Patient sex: M
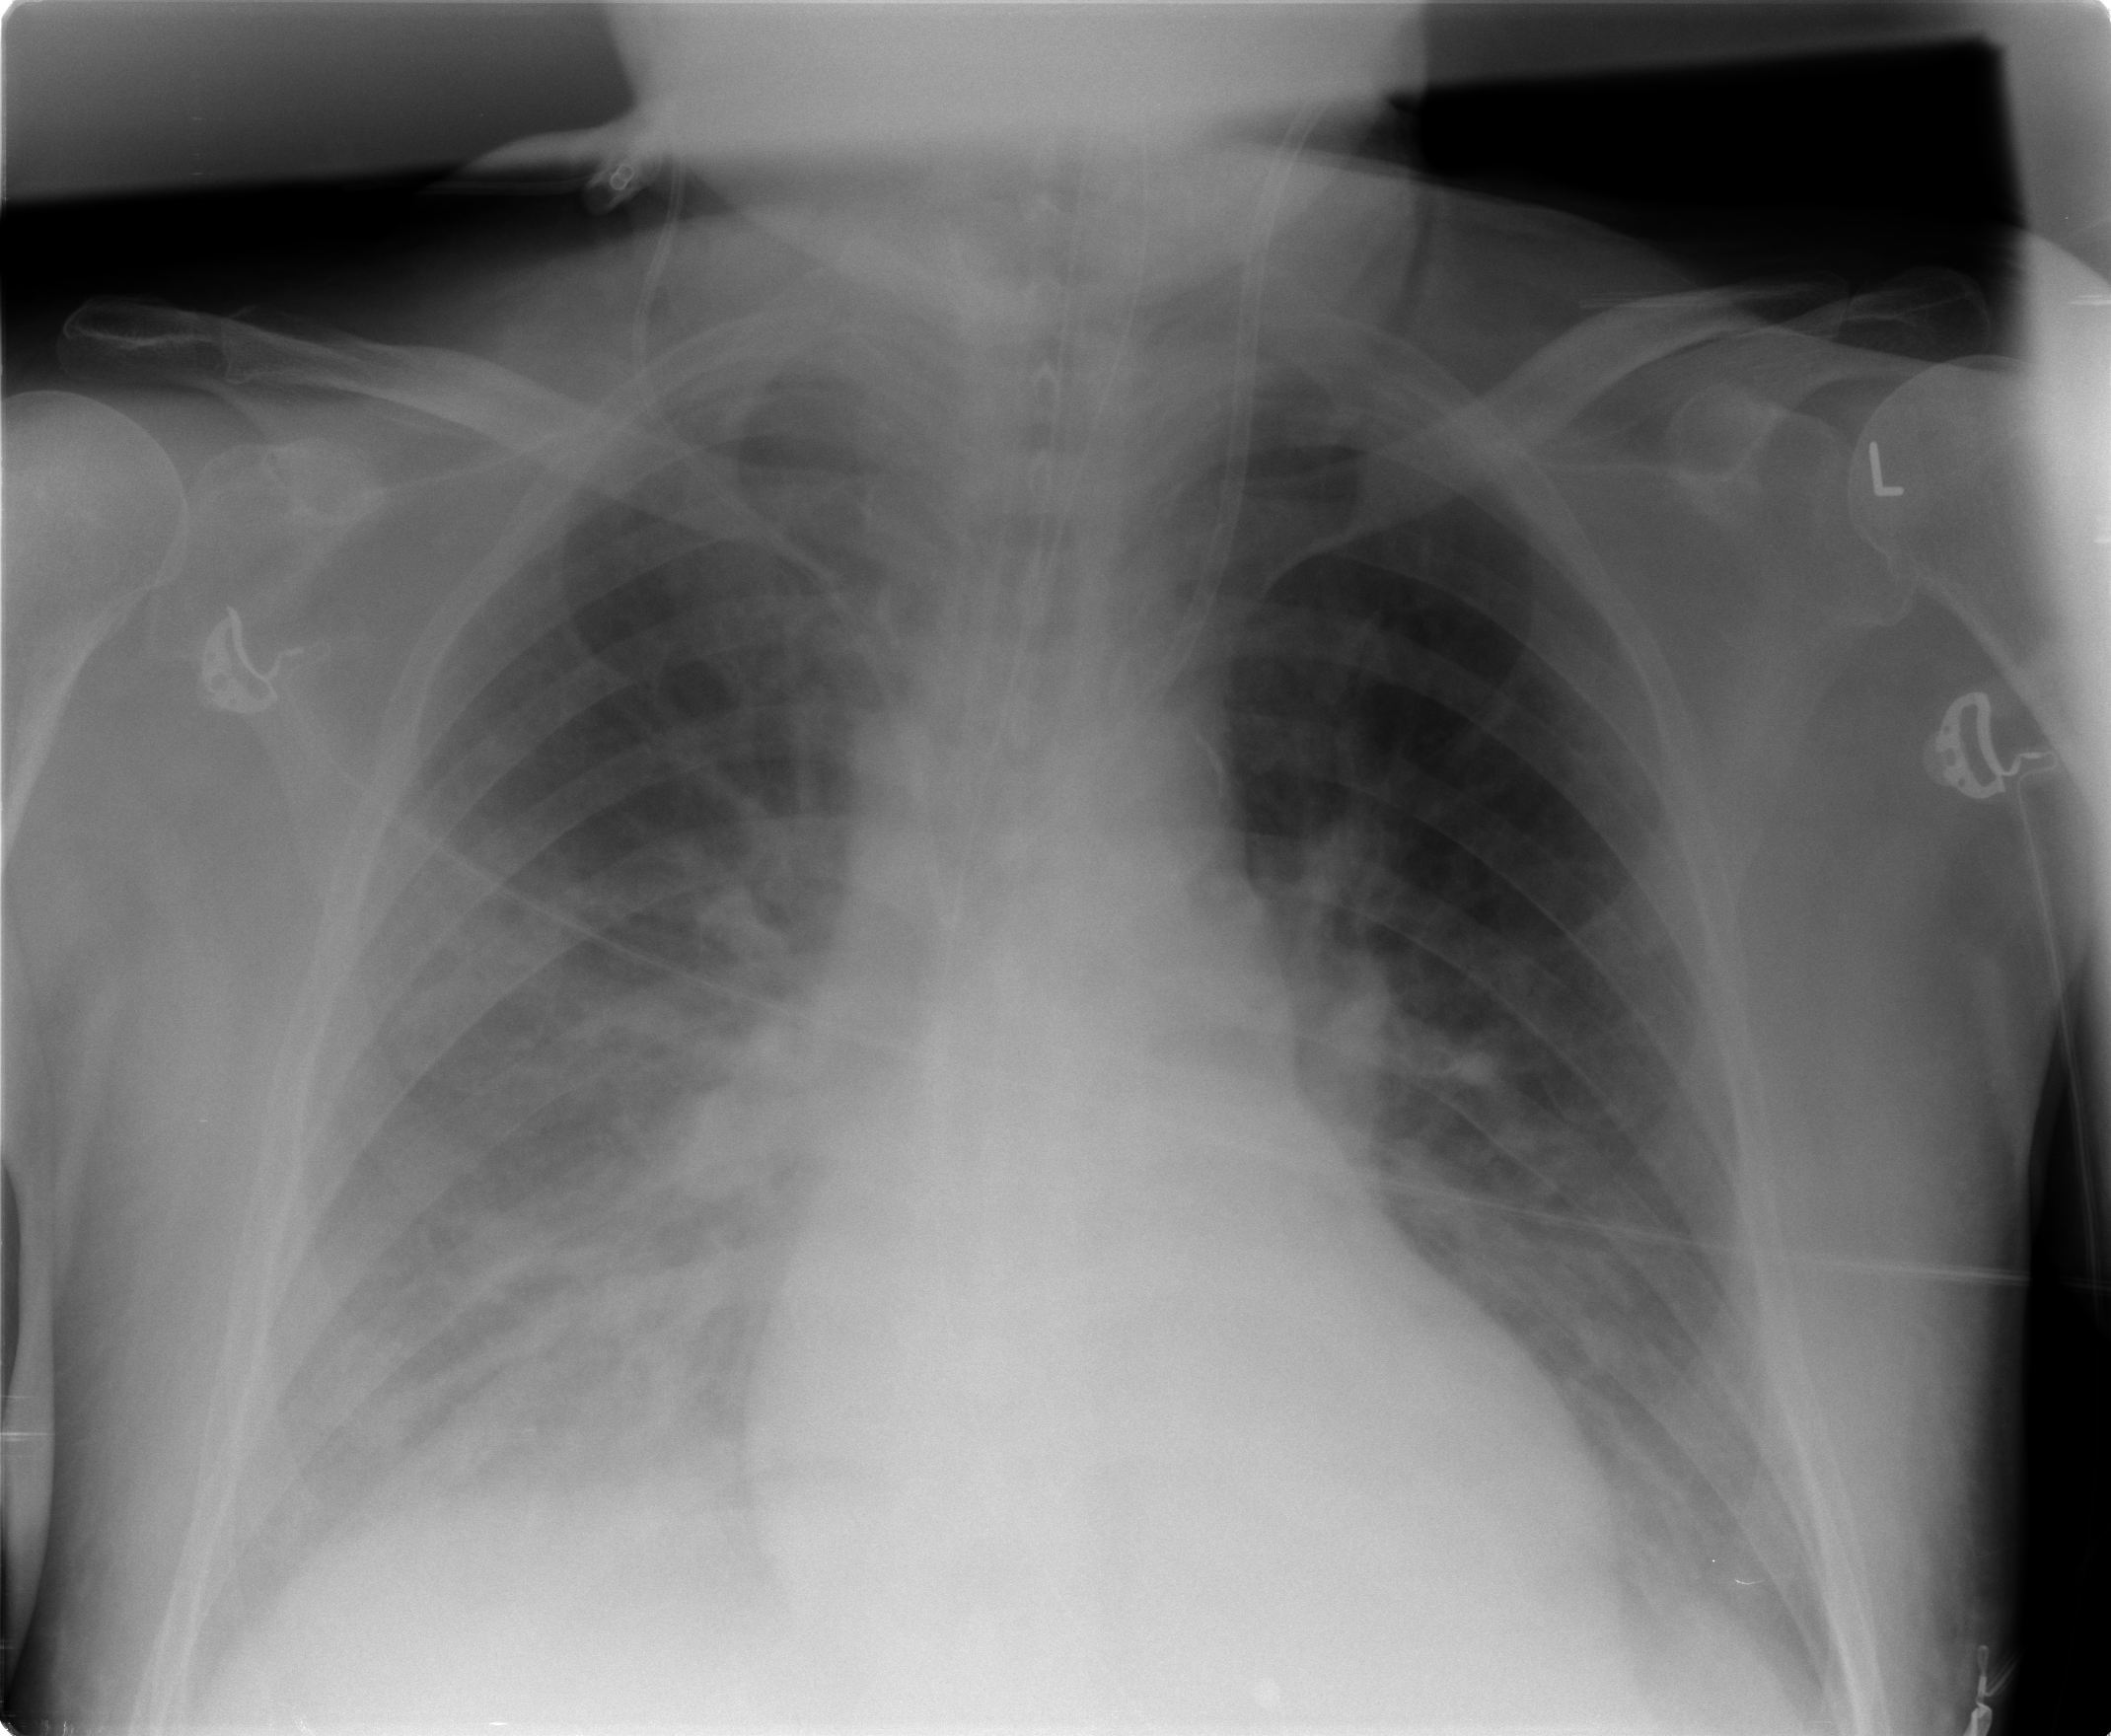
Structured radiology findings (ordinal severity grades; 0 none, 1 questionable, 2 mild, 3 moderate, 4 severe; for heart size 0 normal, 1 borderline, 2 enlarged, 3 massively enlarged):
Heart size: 0
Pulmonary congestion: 2
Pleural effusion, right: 3
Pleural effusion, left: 2
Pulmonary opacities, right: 2
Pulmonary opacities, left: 2
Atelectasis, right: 3
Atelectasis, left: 2